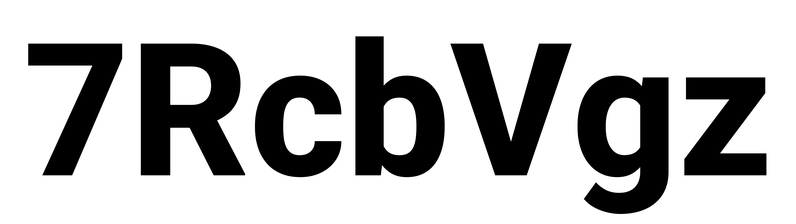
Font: Roboto_ExtraBold